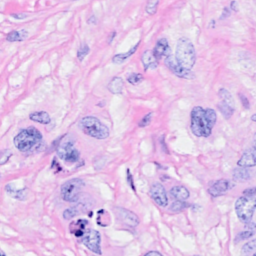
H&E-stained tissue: Breast